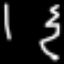
Label: squiggle